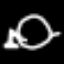
Label: frog